Question: I want to filter and plot my data by two criteria.
First I want to filter the data by column and then by and then plot it.
Unfortunately, I am getting nowhere with the filtering.
I tried it directly with the package . After that I tried the package , but here I failed as well.
The following posts did not help me:
- <URL>
My result:
'''
\documentclass[a4paper,12pt,headsepline]{scrartcl}
\usepackage{tikz,pgfplots,siunitx,pgfplotstable}
\usepgfplotslibrary{units}
\pgfplotsset{compat=1.18}
\usepackage{filecontents}
%\begin{filecontents}{data.csv}
%Test No.;Test;time [s];u [ms]
%A1;A;3;0.045
%A2;A;5;0.06
%A2;A;4;0.05
%A2;A;3;0.04
%A2;A;2;0.03
%A2;A;1;0.02
%A2;A;0;0.01
%A3;A;3;0.044
%B1;B;10;0.045
%B1;B;20;0.06
%B1;B;30;0.05
%B1;B;40;0.04
%B1;B;50;0.03
%B1b;B;10;0.02
%B1b;B;20;0.01
%B1b;B;30;0.044
%B1b;B;40;0.045
%B1b;B;50;0.06
%C1;C;10;0.05
%C1;C;20;0.04
%C1;C;30;0.03
%C1;C;40;0.02
%C1;C;50;0.01
%C1;C;60;0.044
%C1;C;70;0.8
%C2;C;60;0.4
%\end{filecontents}
\begin{document}
\begin{tikzpicture}
\begin{axis}
[
width=\linewidth,
grid=major,
grid style={dashed,gray!30},
xlabel=$time$,
ylabel=$u$,
x unit=\si{\second},
y unit=\si{\meter\per\second}
]
\addplot table [x={time [s]}, y={u [ms]}, col sep=semicolon] {data.csv};
\end{axis}
\end{tikzpicture}
\end{document}
'''

Thank you @samcarter_is_at_topanswers.xyz for your answer. I just updated the plot and addded some curves if s/o wants to plot more graphs in one figure.
'''
\documentclass[a4paper,12pt,headsepline]{scrartcl}
\usepackage{tikz,pgfplots,siunitx,pgfplotstable}
\usepgfplotslibrary{units}
\pgfplotsset{compat=1.18}
\usepackage{filecontents}
\begin{filecontents}{data.csv}
Test No.;Test;time [s];u [ms]
A1;A;3;0.045
A2;A;5;0.06
A2;A;4;0.05
A2;A;3;0.04
A2;A;2;0.03
A2;A;1;0.02
A2;A;0;0.01
A3;A;3;0.044
B1;B;10;0.045
B1;B;20;0.06
B1;B;30;0.05
B1;B;40;0.04
B1;B;50;0.03
B1b;B;10;0.02
B1b;B;20;0.01
B1b;B;30;0.044
B1b;B;40;0.045
B1b;B;50;0.06
C1;C;10;0.05
C1;C;20;0.04
C1;C;30;0.03
C1;C;40;0.02
C1;C;50;0.01
C1;C;60;0.044
C1;C;70;0.8
C2;C;60;0.4
\end{filecontents}
\usepackage{xcolor}
\usepackage{xstring}
\begin{document}
\begin{tikzpicture}
\begin{axis}
[
width=\linewidth,
grid=major,
grid style={dashed,gray!30},
xlabel=$time$,
ylabel=$u$,
x unit=\si{\second},
y unit=\si{\meter\per\second},
]
\addplot [color=blue,
mark=o,
x filter/.code={
\IfStrEq{\thisrow{Test}}{C}{
\IfStrEq{\thisrow{Test No.}}{C1}{}{\def\pgfmathresult{}}
}{\def\pgfmathresult{}}
}, ] table [x={time [s]}, y={u [ms]}, col sep=semicolon] {data.csv};
\addplot [color=red,
mark=*,
x filter/.code={
\IfStrEq{\thisrow{Test}}{B}{
\IfStrEq{\thisrow{Test No.}}{B1b}{}{\def\pgfmathresult{}}
}{\def\pgfmathresult{}}
}, ] table [x={time [s]}, y={u [ms]}, col sep=semicolon] {data.csv};
\addplot [color=green,
mark=x,
x filter/.code={
\IfStrEq{\thisrow{Test}}{A}{
\IfStrEq{\thisrow{Test No.}}{A2}{}{\def\pgfmathresult{}}
}{\def\pgfmathresult{}}
}, ] table [x={time [s]}, y={u [ms]}, col sep=semicolon] {data.csv};
\end{axis}
\end{tikzpicture}
\end{document}
'''
<URL>
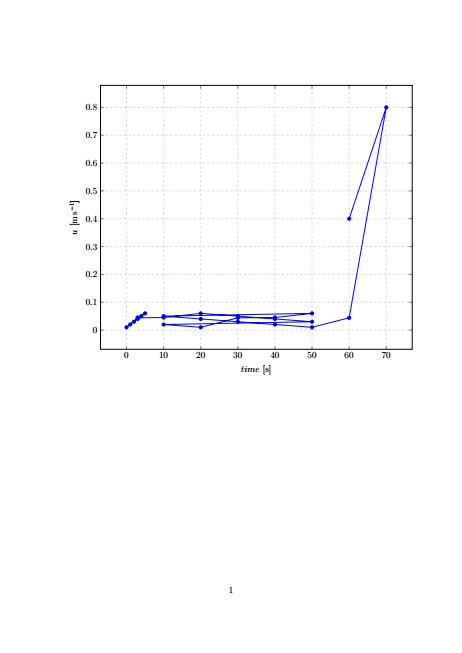
Answer: You don't tell what you want to filter, but here an example that first checks that 'Test' equals 'C' and then that 'Test No.' is 'C1':
'''
\documentclass[a4paper,12pt,headsepline]{scrartcl}
\usepackage{tikz,pgfplots,siunitx,pgfplotstable}
\usepgfplotslibrary{units}
\pgfplotsset{compat=1.18}
\usepackage{filecontents}
\begin{filecontents}{data.csv}
Test No.;Test;time [s];u [ms]
A1;A;3;0.045
A2;A;5;0.06
A2;A;4;0.05
A2;A;3;0.04
A2;A;2;0.03
A2;A;1;0.02
A2;A;0;0.01
A3;A;3;0.044
B1;B;10;0.045
B1;B;20;0.06
B1;B;30;0.05
B1;B;40;0.04
B1;B;50;0.03
B1b;B;10;0.02
B1b;B;20;0.01
B1b;B;30;0.044
B1b;B;40;0.045
B1b;B;50;0.06
C1;C;10;0.05
C1;C;20;0.04
C1;C;30;0.03
C1;C;40;0.02
C1;C;50;0.01
C1;C;60;0.044
C1;C;70;0.8
C2;C;60;0.4
\end{filecontents}
\usepackage{xstring}
\begin{document}
\begin{tikzpicture}
\begin{axis}
[
width=\linewidth,
grid=major,
grid style={dashed,gray!30},
xlabel=$time$,
ylabel=$u$,
x unit=\si{\second},
y unit=\si{\meter\per\second},
x filter/.code={
\IfStrEq{\thisrow{Test}}{C}{
\IfStrEq{\thisrow{Test No.}}{C1}{}{\def\pgfmathresult{}}
}{\def\pgfmathresult{}}
},
]
\addplot table [x={time [s]}, y={u [ms]}, col sep=semicolon] {data.csv};
\end{axis}
\end{tikzpicture}
\end{document}
'''
<URL>